Field crop: tomato
Growth stage: 1
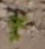
Species: portulaca